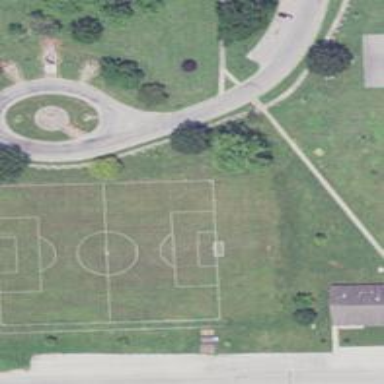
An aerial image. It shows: Soccer pitch for leisureland activities.